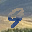
Label: 9